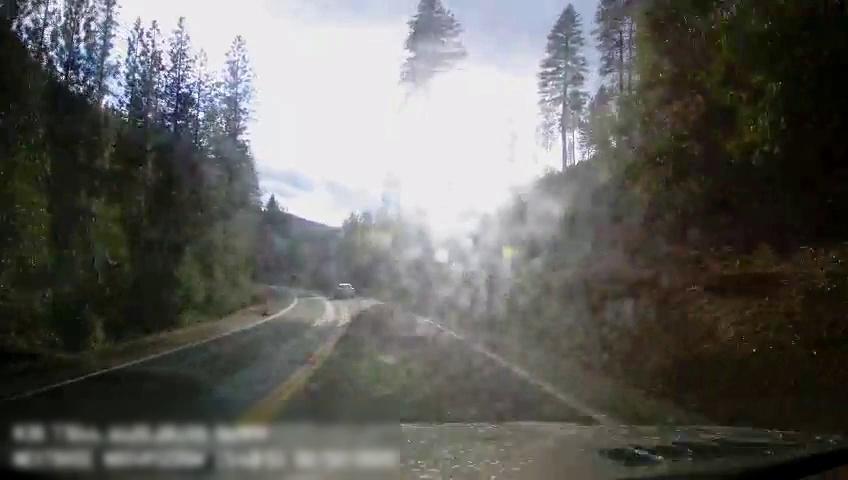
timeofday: Day
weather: Sunny
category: Drivable Space
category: Vehicles | Car
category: Lanes | Opposite Lane
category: Lanes | Current Lane
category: Lanes | Current Lane
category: Lanes | Current Lane